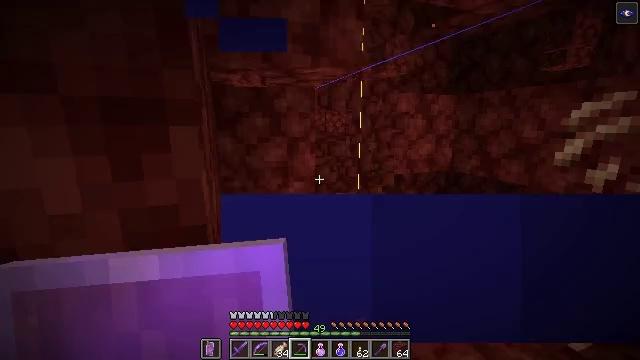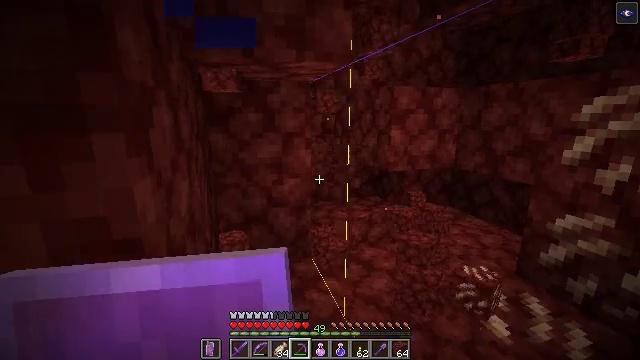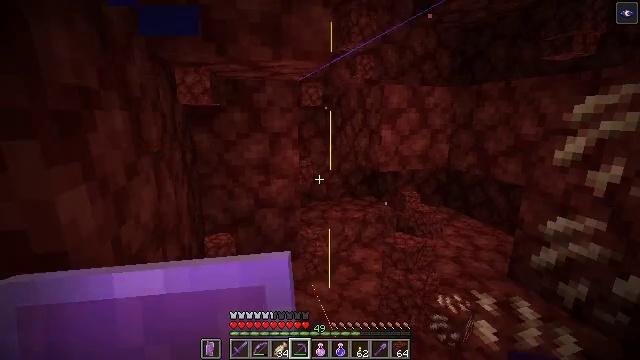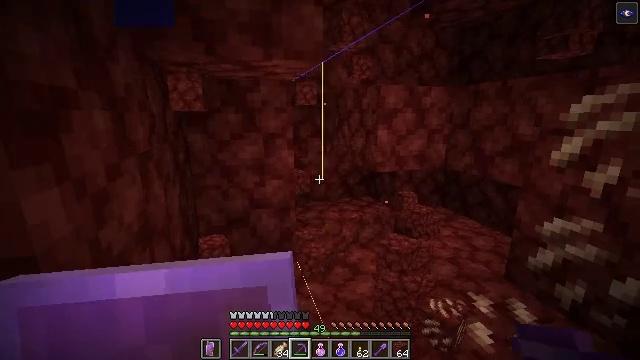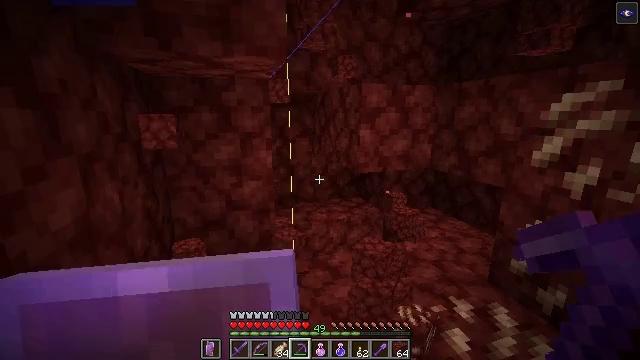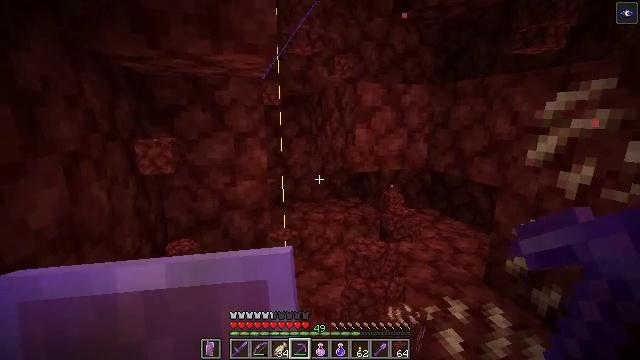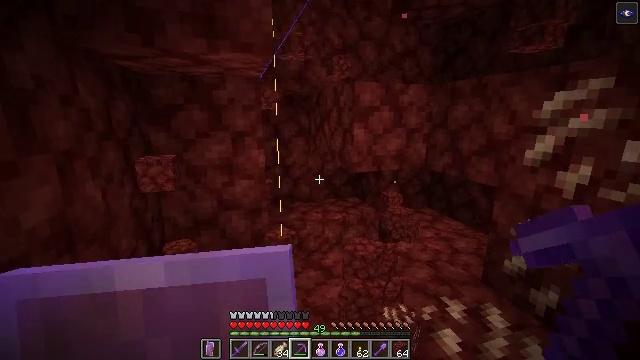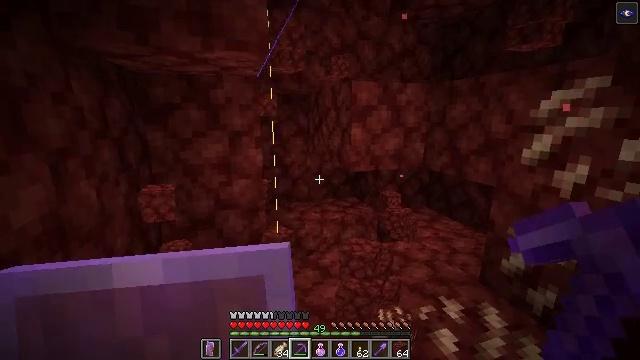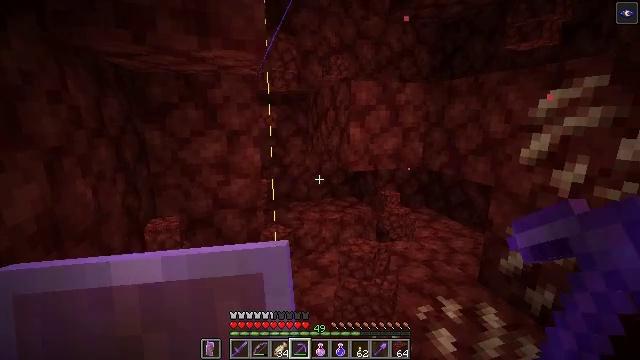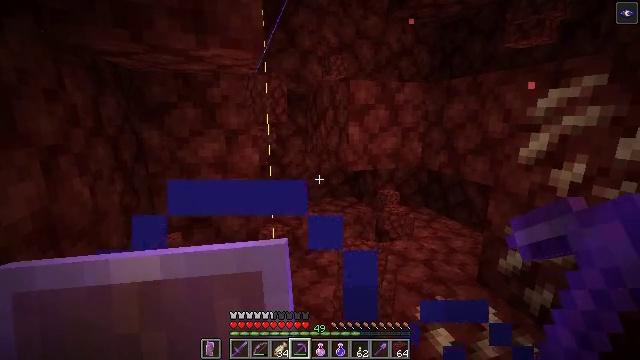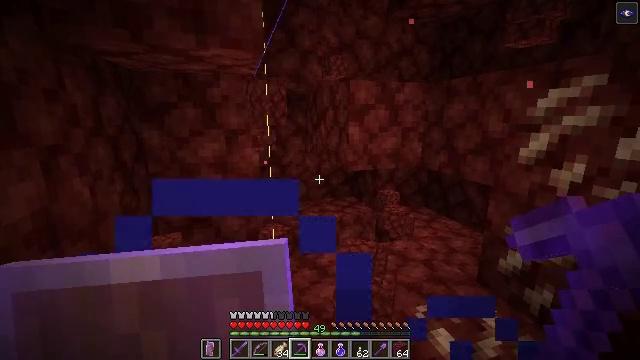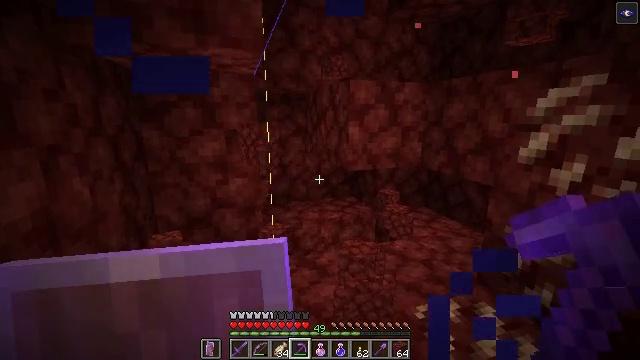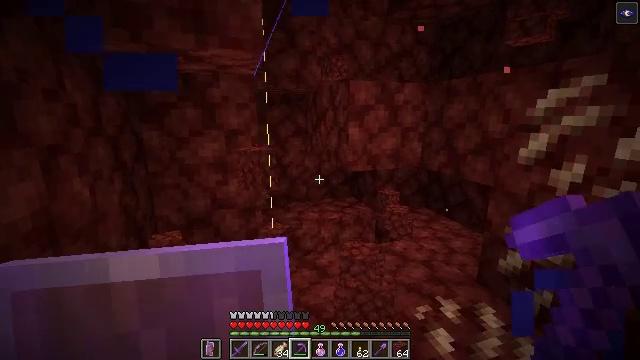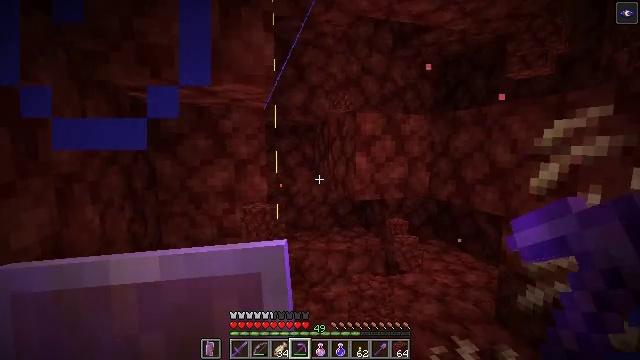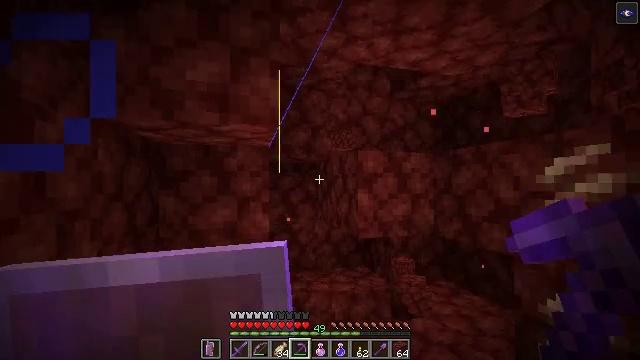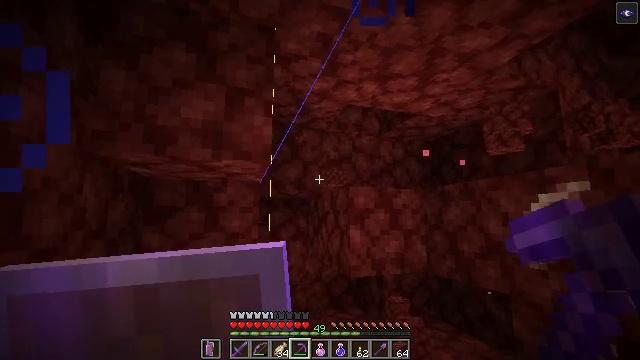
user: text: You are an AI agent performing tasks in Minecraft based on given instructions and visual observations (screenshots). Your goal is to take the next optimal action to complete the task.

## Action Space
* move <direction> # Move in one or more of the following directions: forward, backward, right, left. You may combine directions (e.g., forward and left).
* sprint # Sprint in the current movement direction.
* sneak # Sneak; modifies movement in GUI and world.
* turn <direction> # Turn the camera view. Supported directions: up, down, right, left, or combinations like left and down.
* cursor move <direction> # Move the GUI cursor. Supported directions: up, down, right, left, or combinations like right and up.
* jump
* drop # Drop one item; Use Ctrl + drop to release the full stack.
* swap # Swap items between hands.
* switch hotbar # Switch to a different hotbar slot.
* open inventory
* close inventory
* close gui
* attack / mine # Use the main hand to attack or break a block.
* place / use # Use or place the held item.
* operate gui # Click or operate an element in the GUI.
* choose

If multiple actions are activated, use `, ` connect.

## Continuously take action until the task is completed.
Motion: motion action
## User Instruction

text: Gather nether quartz ore with a pickaxe.
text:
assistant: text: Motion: move right, turn left and down
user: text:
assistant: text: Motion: move right
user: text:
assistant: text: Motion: move right
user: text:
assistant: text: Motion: no_op
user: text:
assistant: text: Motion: no_op
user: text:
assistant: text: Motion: no_op
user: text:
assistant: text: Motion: no_op
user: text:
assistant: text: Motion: no_op
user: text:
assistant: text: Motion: no_op
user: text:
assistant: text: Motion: no_op
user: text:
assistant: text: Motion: no_op
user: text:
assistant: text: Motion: no_op
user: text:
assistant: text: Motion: turn left and up
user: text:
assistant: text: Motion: turn up
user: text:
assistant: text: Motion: turn right and up
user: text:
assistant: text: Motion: turn right and up
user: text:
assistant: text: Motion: no_op
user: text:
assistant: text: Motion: no_op
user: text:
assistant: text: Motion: no_op
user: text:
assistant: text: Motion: no_op
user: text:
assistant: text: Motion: no_op
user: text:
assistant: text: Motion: no_op
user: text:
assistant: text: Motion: no_op
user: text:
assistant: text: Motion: move left
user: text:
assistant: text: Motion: move left
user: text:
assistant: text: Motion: move left, turn right
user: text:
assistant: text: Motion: move left, turn right and down
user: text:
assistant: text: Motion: turn right and down
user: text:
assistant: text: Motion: no_op
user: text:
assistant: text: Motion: no_op